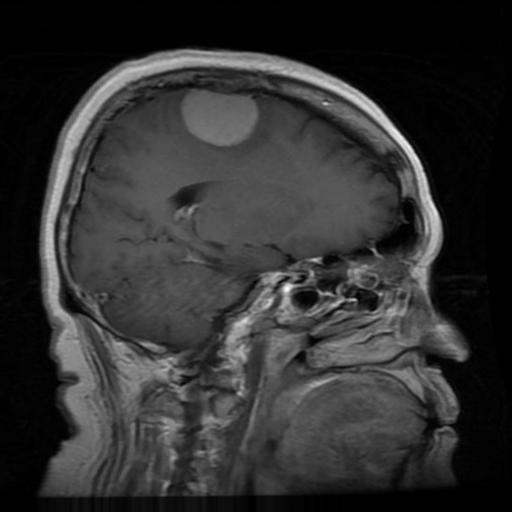
Label: meningioma